Question: I am currentlky trying to hide and show my application in Fullscreen.
I started a new FullScreenActivity according to the Eclipse templates.
This is the code I use to show / Hide the ActionBar + NotificationBar
'''
public void hide() {
if ((mFlags & FLAG_FULLSCREEN) != 0) {
mActivity.getSupportActionBar().hide();
mActivity.getWindow().setFlags(
WindowManager.LayoutParams.FLAG_FULLSCREEN,
WindowManager.LayoutParams.FLAG_FULLSCREEN);
}
mOnVisibilityChangeListener.onVisibilityChange(false);
mVisible = false;
}
public void show() {
if ((mFlags & FLAG_FULLSCREEN) != 0) {
mActivity.getSupportActionBar().show();
mActivity.getWindow().setFlags(0,
WindowManager.LayoutParams.FLAG_FULLSCREEN);
}
mOnVisibilityChangeListener.onVisibilityChange(true);
mVisible = true;
}
'''
It kinda work but my big issue is that the ActionBar is overlapped by notifications:

Any idea on what is wrong?
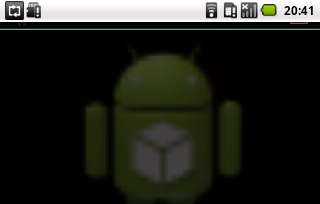
Answer: Self answer:
I had to remove these lines that were automatically generated in the template:
'''
if ((mFlags & FLAG_LAYOUT_IN_SCREEN_OLDER_DEVICES) == 0) {
mActivity.getWindow().setFlags(
WindowManager.LayoutParams.FLAG_LAYOUT_IN_SCREEN
| WindowManager.LayoutParams.FLAG_LAYOUT_NO_LIMITS,
WindowManager.LayoutParams.FLAG_LAYOUT_IN_SCREEN
| WindowManager.LayoutParams.FLAG_LAYOUT_NO_LIMITS);
}
'''